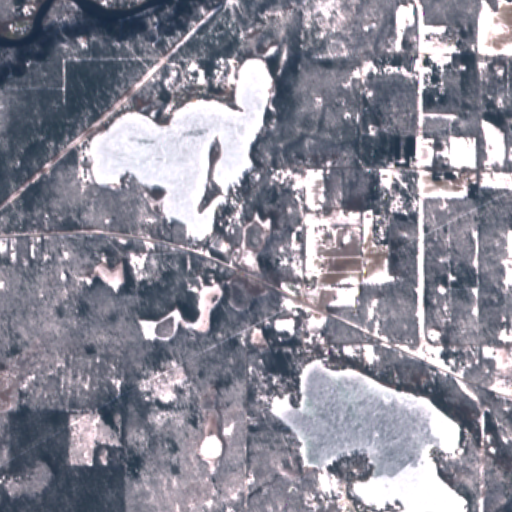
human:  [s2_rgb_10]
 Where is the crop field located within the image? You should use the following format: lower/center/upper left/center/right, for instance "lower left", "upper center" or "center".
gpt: There is no crop field in the image.